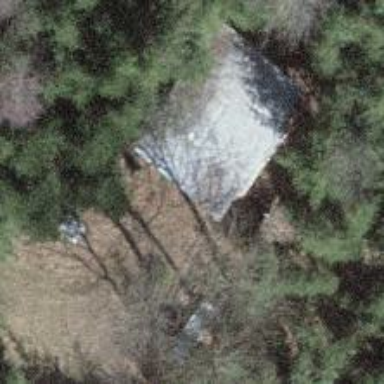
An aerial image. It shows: Shelter.